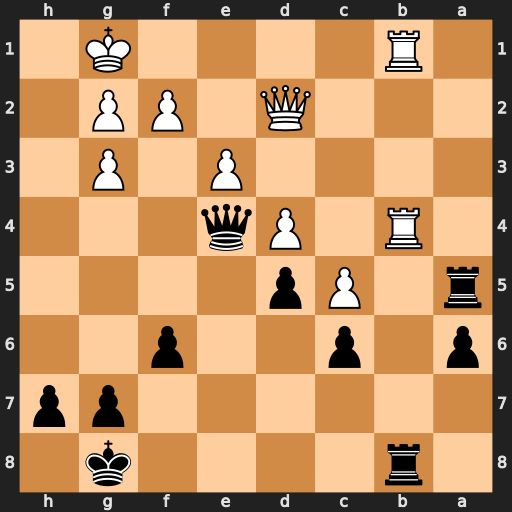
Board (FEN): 1r4k1/6pp/p1p2p2/r1Pp4/1R1Pq3/4P1P1/3Q1PP1/1R4K1
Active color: b
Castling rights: -
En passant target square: -
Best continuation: Rxb4 Qxb4 Rb5 Rb2 Rxb4